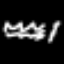
Label: squiggle